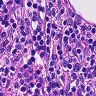
Metastatic tissue present: no